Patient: sex F, age 54
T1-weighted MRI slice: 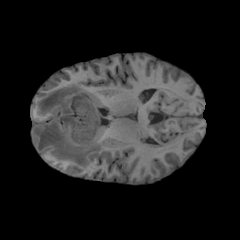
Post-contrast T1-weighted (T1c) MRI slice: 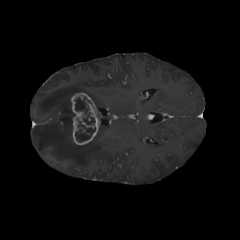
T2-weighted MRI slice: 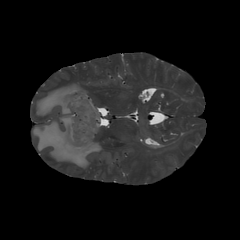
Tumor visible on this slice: yes
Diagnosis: Glioblastoma, IDH-wildtype
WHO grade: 4